Question: Does anyone have any elegant solution to move UIView in front of a UINavigationBar?
I want the following to happen:
1 - click the green button
2 - green button and blue view slide up to UINavigationBar
3 - green button stay on top of UINavigationBar

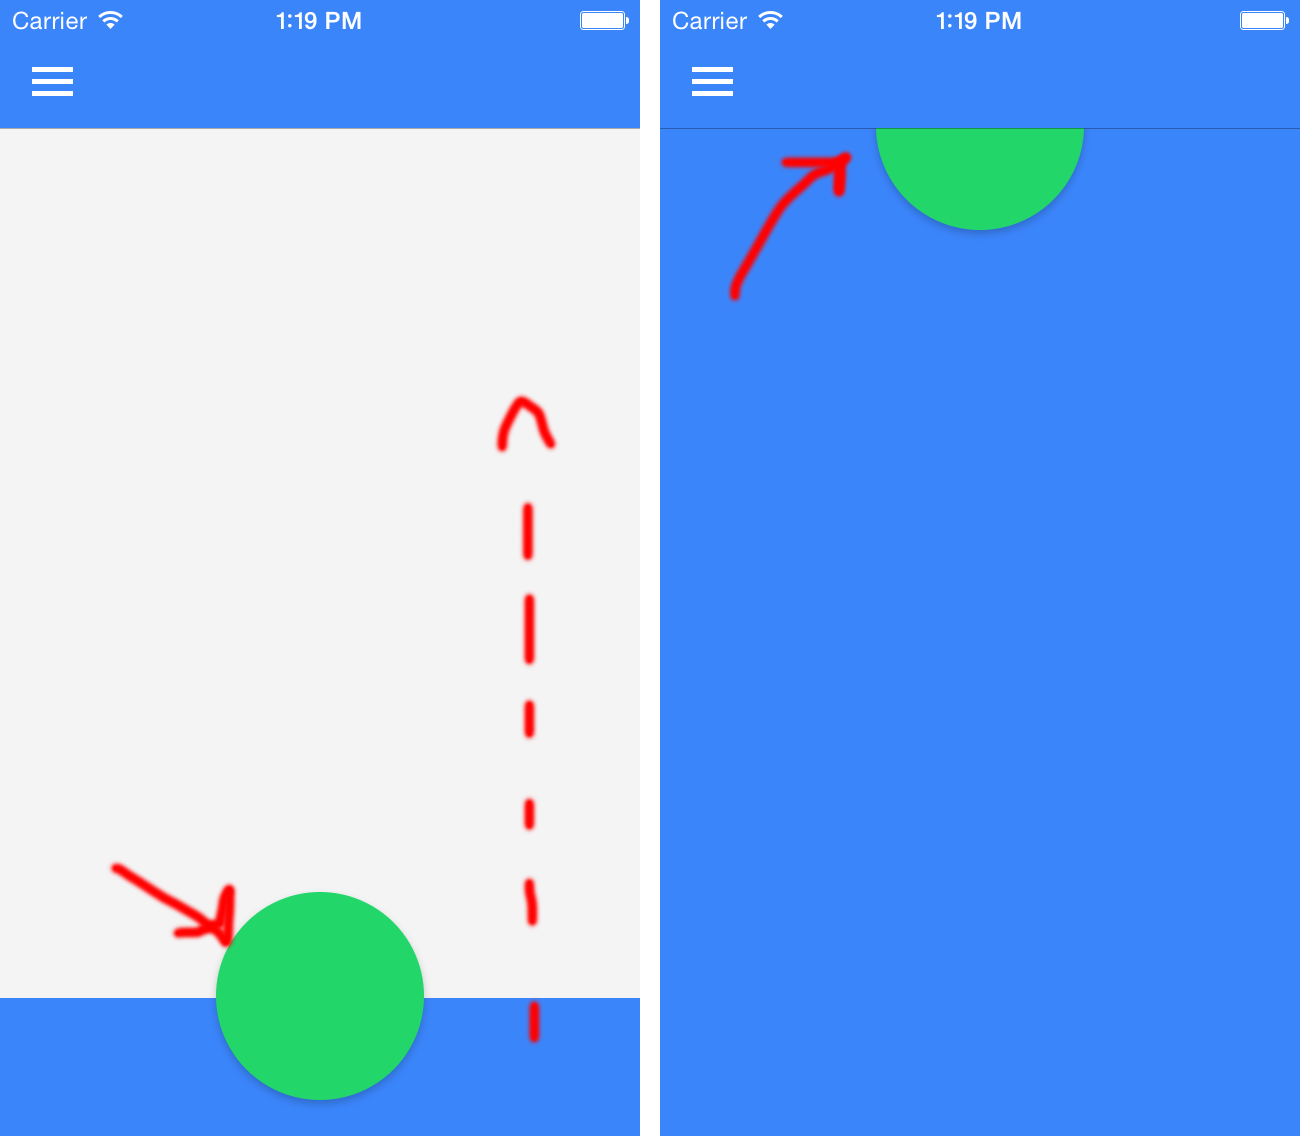
Answer: Not the most elegant solution, but I think you will need to remove the button from it's current view hierarchy and add it to the navigation controller view.
e.g.
'''
- (void)buttonPress:(UIButton *)sender {
[UIView animateWithDuration:0.3 animations:^{
[sender removeFromSuperview];
[self.navigationController.view addSubview:sender];
[sender setFrame:CGRectMake(sender.frame.origin.x, self.navigationController.navigationBar.frame.origin.y, sender.frame.size.width, sender.frame.size.height)];
}];
}
'''